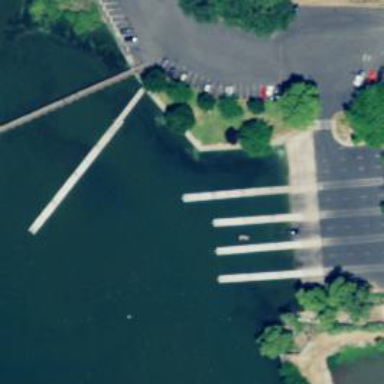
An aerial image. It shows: Man-made pier.